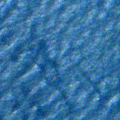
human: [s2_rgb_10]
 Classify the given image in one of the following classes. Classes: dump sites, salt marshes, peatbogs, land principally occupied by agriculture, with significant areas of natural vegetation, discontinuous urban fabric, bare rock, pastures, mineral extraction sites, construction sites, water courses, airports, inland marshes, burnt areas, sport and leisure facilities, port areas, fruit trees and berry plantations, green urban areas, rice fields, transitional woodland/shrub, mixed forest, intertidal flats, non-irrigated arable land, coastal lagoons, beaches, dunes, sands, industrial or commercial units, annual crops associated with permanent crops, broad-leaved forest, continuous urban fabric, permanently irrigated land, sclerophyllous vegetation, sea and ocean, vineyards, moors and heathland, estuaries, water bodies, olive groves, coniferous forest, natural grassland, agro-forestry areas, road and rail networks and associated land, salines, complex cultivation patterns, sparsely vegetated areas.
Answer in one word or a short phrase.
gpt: sea and ocean